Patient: sex F, age 58
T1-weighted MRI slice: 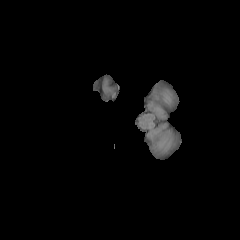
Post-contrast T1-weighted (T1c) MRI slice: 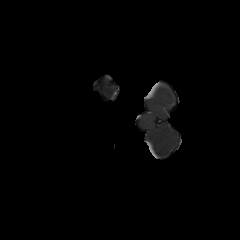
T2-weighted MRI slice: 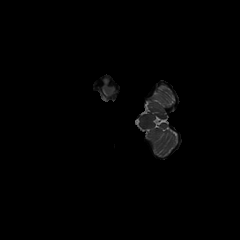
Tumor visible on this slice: no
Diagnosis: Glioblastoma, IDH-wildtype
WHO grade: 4